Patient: sex F, age 80
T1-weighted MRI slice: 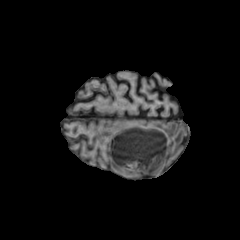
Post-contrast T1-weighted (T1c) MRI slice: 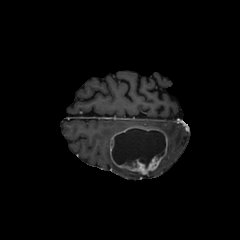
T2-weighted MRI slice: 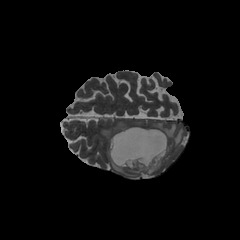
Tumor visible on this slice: yes
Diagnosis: Glioblastoma, IDH-wildtype
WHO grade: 4